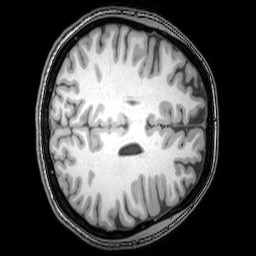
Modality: T1w
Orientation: axial
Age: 22
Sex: female
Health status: healthy
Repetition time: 0.081 s
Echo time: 0.037 s